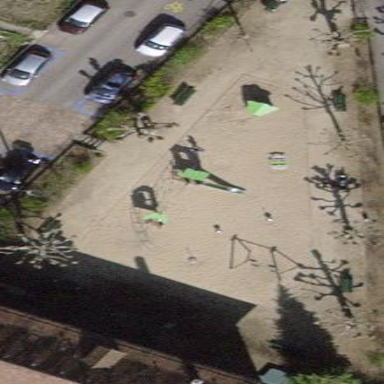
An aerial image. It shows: Playground area for leisure activities on the land.